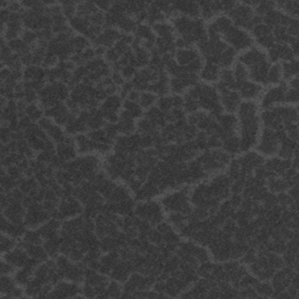
Label: frost